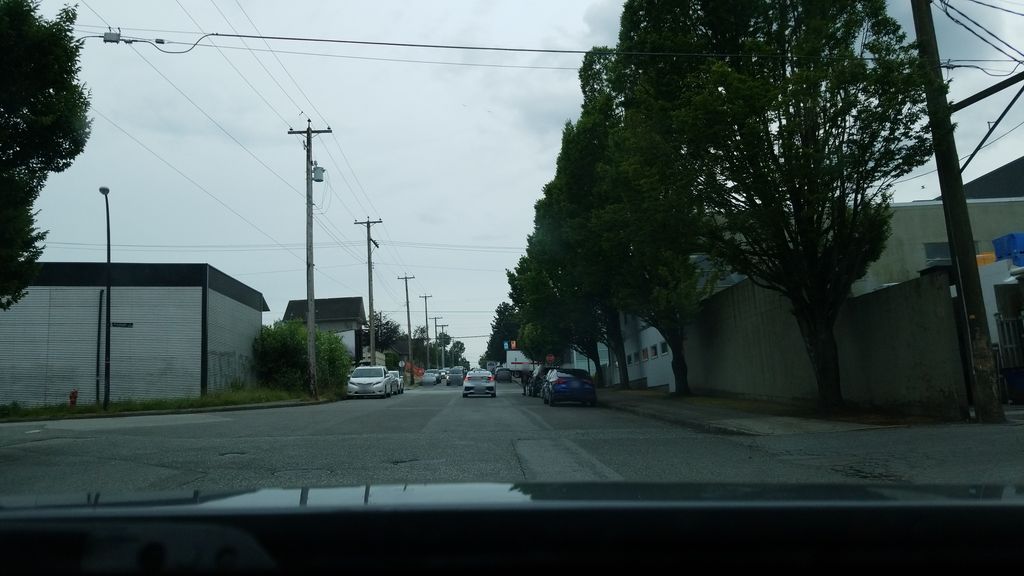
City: vancouver